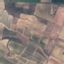
Land use / land cover class: PermanentCrop